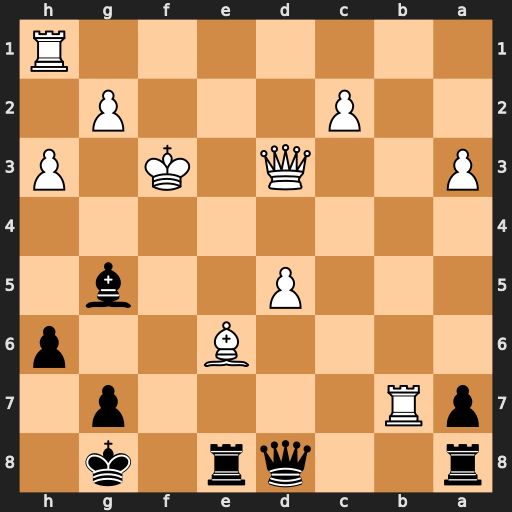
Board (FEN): r2qr1k1/pR4p1/4B2p/3P2b1/8/P2Q1K1P/2P3P1/7R
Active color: b
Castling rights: -
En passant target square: -
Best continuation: Rxe6 dxe6 Qf6+